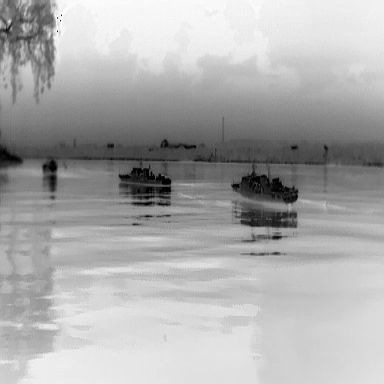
There are two warships in the infrared image.